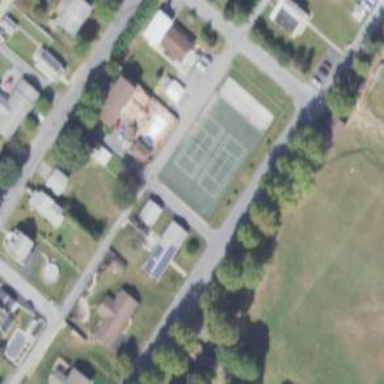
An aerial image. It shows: Tennis court on pitch designated for leisure land.